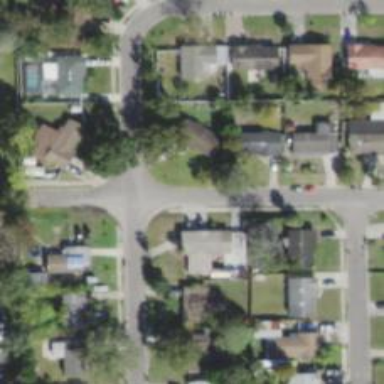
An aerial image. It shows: Residential road with sidewalk on the left side.